Interaction volume radius: 10 \u00c5
Interaction volume height: 15 \u00c5
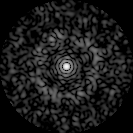
Disorder parameter: 0.848